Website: lowes
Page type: receipt
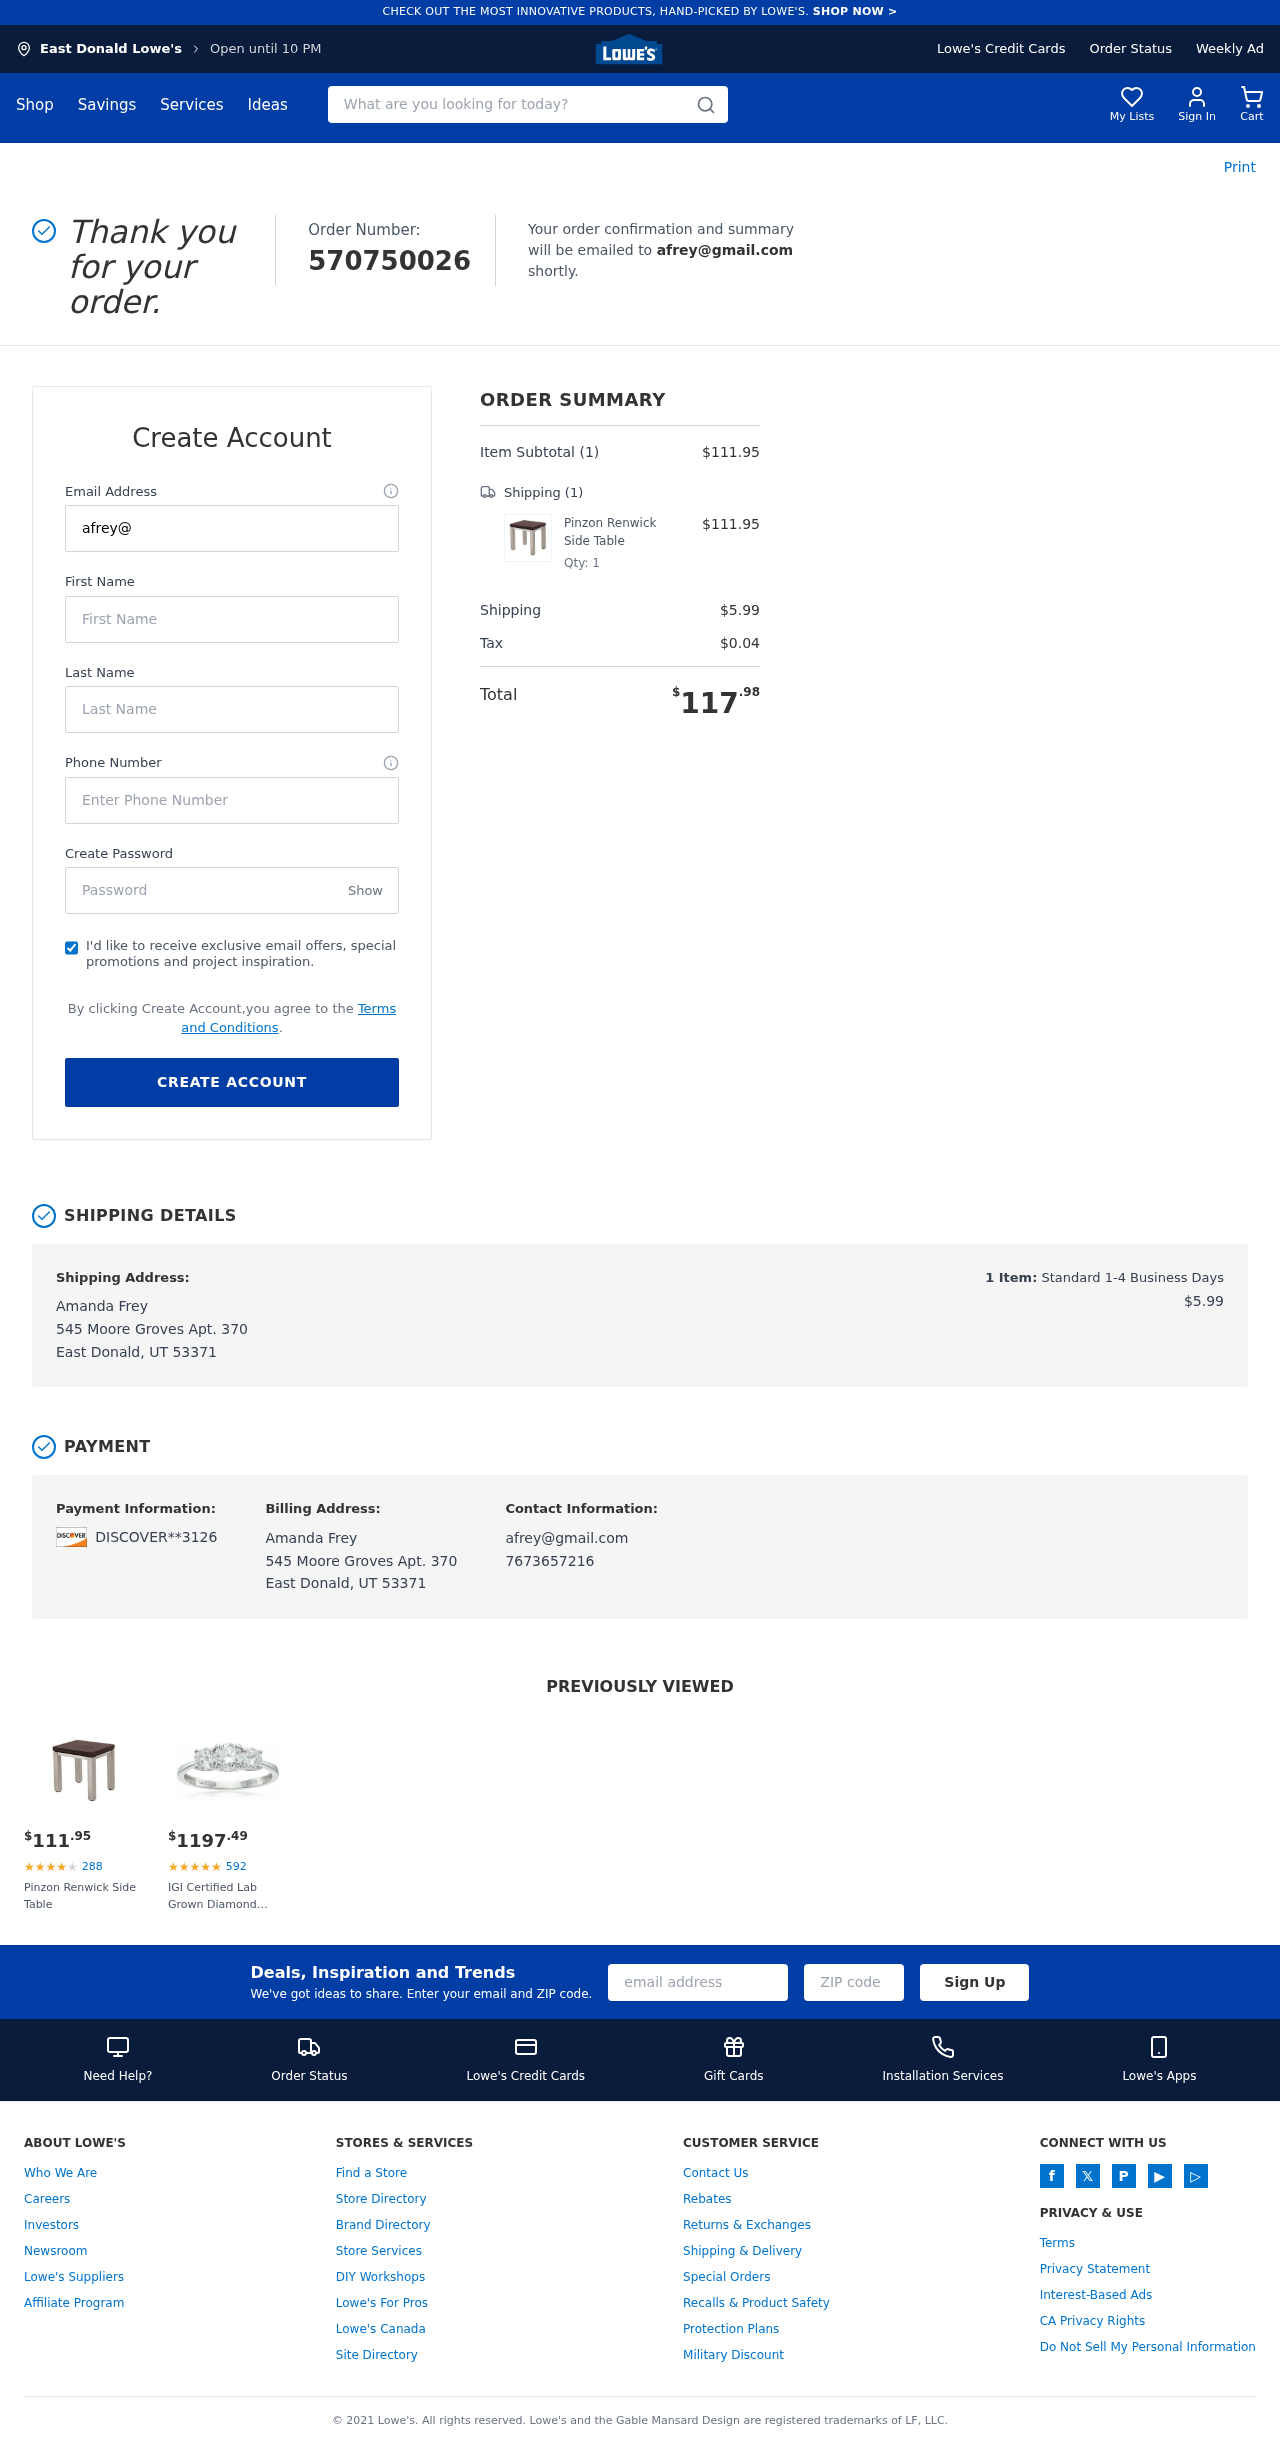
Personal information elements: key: PII_CARD_LAST4
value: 3126
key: PII_CARD_TYPE
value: DISCOVER
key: PII_CITY
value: East Donald
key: PII_EMAIL
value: afrey@gmail.com
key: PII_FULLNAME
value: Amanda Frey
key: PII_PHONE
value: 7673657216
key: PII_STREET
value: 545 Moore Groves Apt. 370
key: PII_FIRSTNAME
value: Amanda
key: PII_LASTNAME
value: Frey
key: PII_CITY_STATE_ZIP
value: East Donald, UT 53371
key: PII_GIFT_FIRSTNAME
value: Amanda
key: PII_FULLNAME2
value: Amanda Frey
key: PII_FULLNAME3
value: Amanda Frey
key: PII_FIRSTNAME2
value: Amanda
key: PII_FIRSTNAME3
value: Amanda
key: PII_LASTNAME2
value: Frey
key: PII_LASTNAME3
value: Frey
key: PII_FIRSTNAME_DERIVED
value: Amanda
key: PII_LASTNAME_DERIVED
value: Frey
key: PII_FULLNAME_DERIVED
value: Amanda Frey
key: PII_NAME_FULL_DERIVED
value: Amanda Frey
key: PII_STREET2
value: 545 Moore Groves Apt. 370
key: PII_CITY_STATE_ZIP2
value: East Donald, UT 53371
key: PII_EMAIL2
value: afrey@gmail.com
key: PII_EMAIL3
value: afrey@gmail.com
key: PII_PHONE_LINE
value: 7216
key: PII_PHONE_SUFFIX
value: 7216
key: PII_PHONE2
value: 7673657216
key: PII_PHONE3
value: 7673657216
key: PII_PHONE_NUMERIC
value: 7673657216
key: PII_PHONE_LINE_NUMERIC
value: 7216
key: PII_PHONE_SUFFIX_NUMERIC
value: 7216
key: PII_PHONE2_NUMERIC
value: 7673657216
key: PII_PHONE3_NUMERIC
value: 7673657216
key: PII_PHONE_DIGITS
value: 7673657216
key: PII_PHONE_LAST4
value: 7216
Product elements: key: PRODUCT1_NAME
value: Pinzon Renwick Side Table
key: PRODUCT1_PRICE
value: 111.95
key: PRODUCT1_QUANTITY
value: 1
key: PRODUCT2_NAME
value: IGI Certified Lab Grown Diamond Anniversary Ring in 14k White Gold (1.0 CT.TW., I-J Color, SI1-SI2 C
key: PRODUCT2_NUM_RATINGS
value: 592
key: PRODUCT2_PRICE
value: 1197.49
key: PRODUCT1_PRICE2
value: $111.95
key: PRODUCT1_RATING2
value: ★
★
★
★
★
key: PRODUCT1_NUM_RATINGS2
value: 288
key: PRODUCT1_NAME2
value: Pinzon Renwick Side Table
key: PRODUCT2_RATING
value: ★
★
★
★
★
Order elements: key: ORDER_ID
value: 570750026
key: ORDER_NUM_ITEMS
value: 1
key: ORDER_SUBTOTAL
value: $111.95
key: ORDER_NUM_ITEMS2
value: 1
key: ORDER_SHIPPING_COST
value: $5.99
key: ORDER_TAX
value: $0.04
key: ORDER_TOTAL
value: $117.98
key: ORDER_NUM_ITEMS3
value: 1
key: ORDER_SHIPPING_COST2
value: $5.99
Search elements: key: HEADER_SEARCH
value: What are you looking for today?